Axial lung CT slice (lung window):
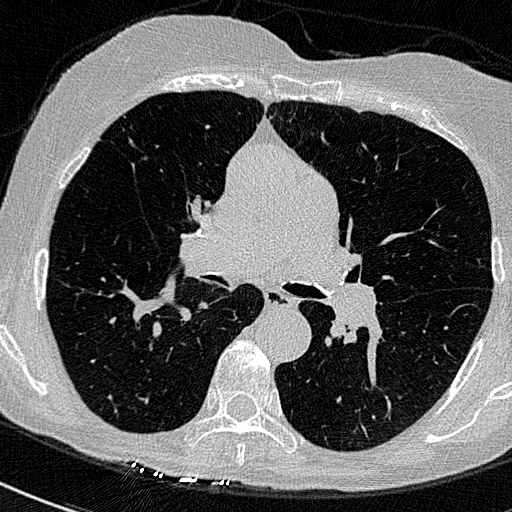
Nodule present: no